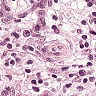
Metastatic tissue present: yes